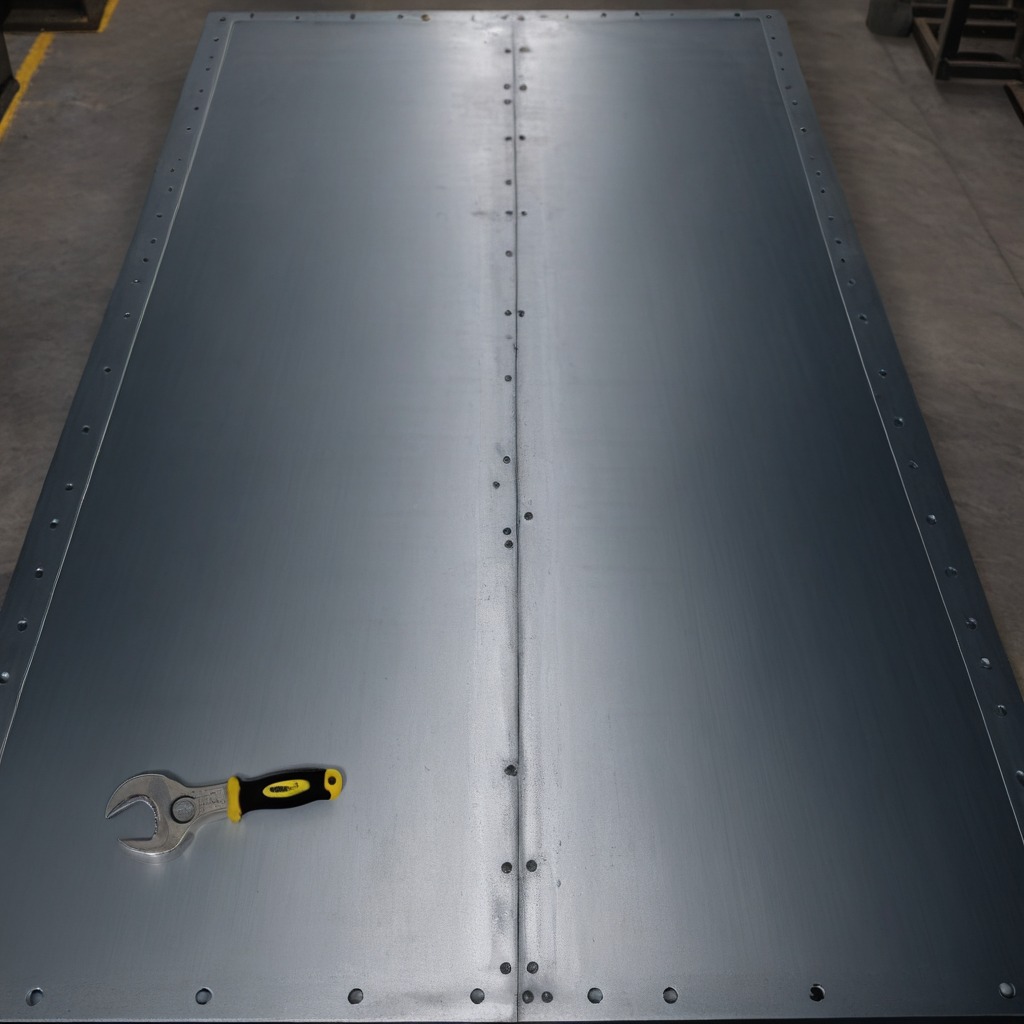
An wrench is lying on the cold steel table in a mining workshop.